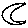
Label: moon